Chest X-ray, PA view. Patient: 57 years old, sex F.
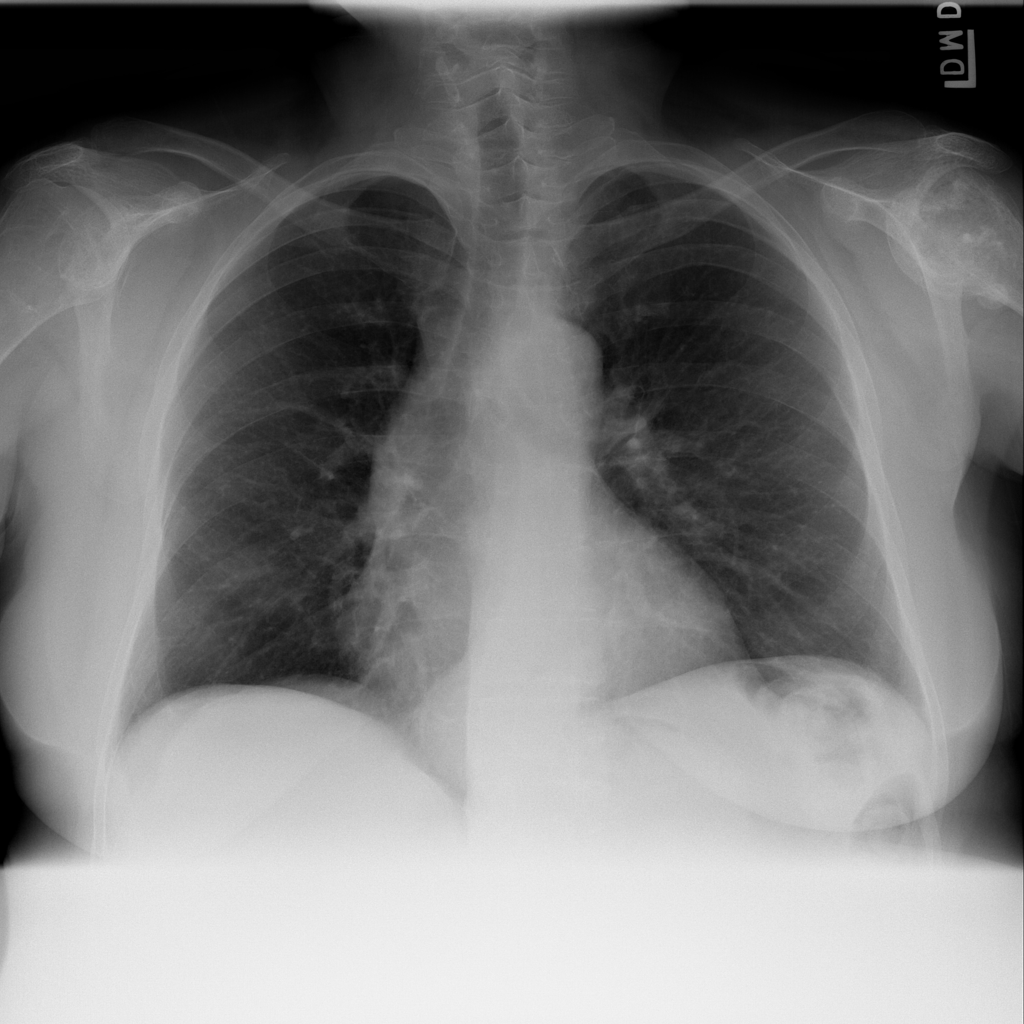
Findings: No Finding